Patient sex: F
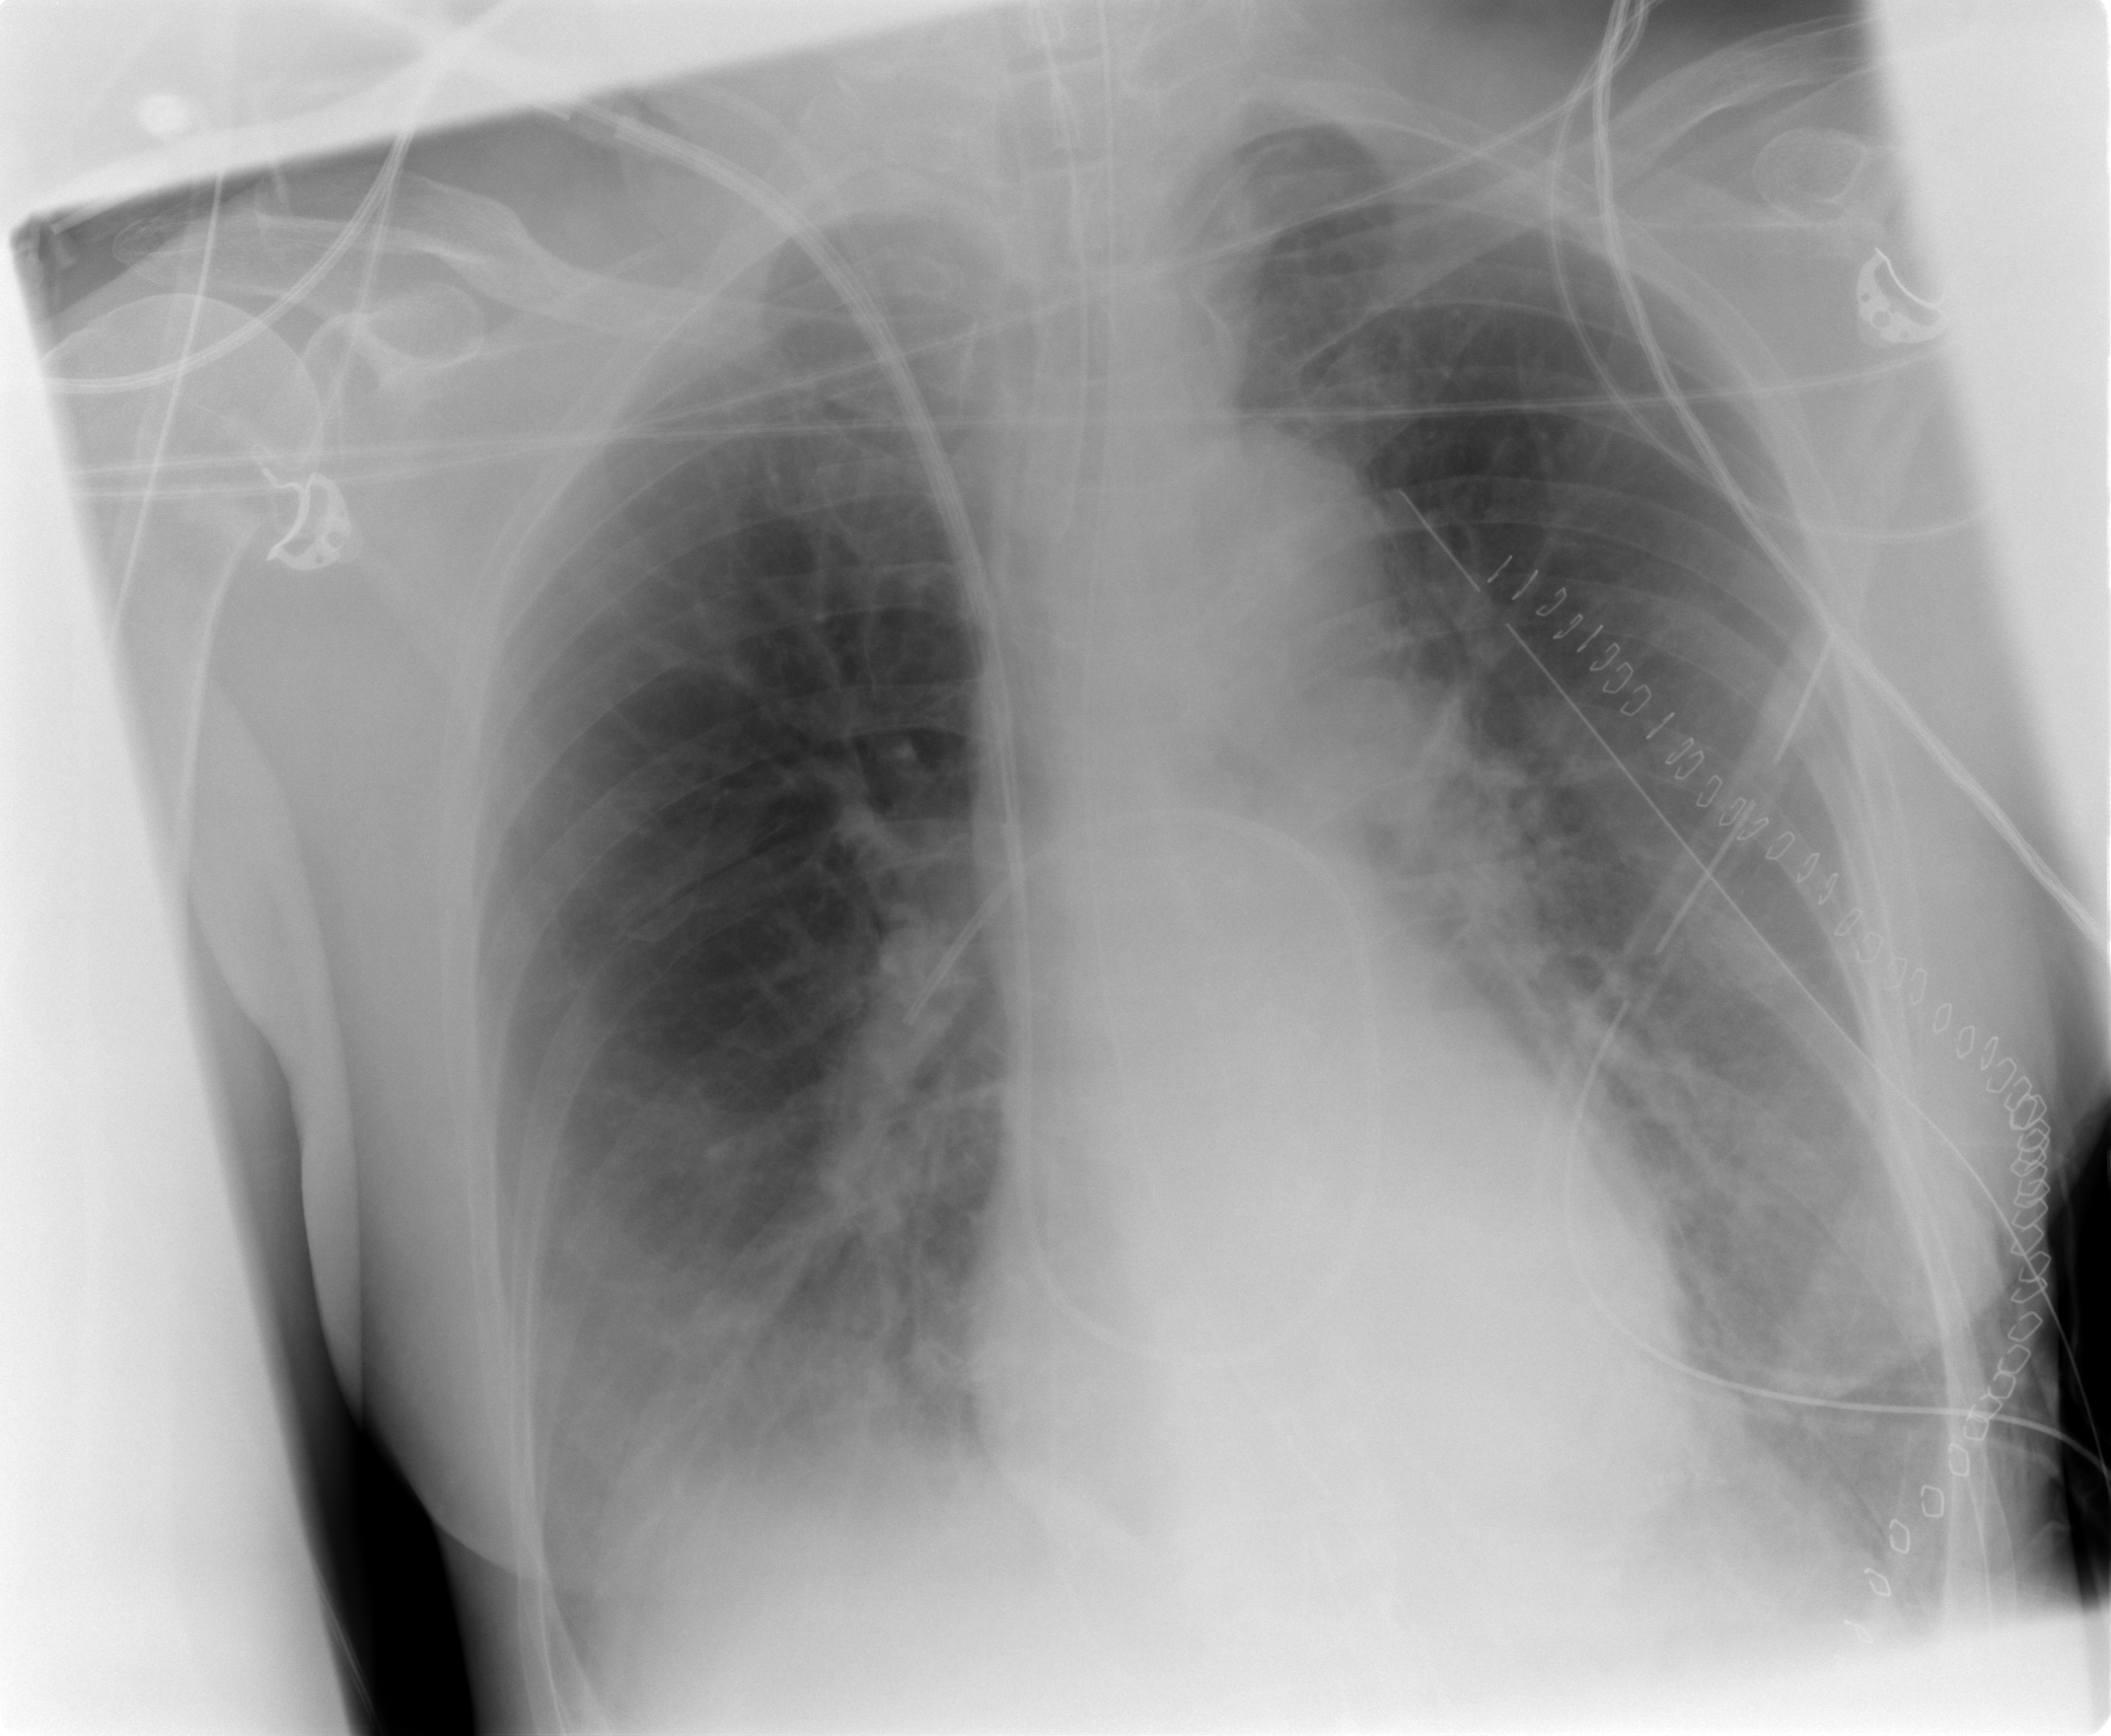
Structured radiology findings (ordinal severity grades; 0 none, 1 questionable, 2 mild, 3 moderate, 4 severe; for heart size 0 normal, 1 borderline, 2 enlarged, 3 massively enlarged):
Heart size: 0
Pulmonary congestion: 0
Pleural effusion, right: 2
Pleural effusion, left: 2
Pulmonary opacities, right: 0
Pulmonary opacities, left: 0
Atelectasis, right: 2
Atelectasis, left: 2